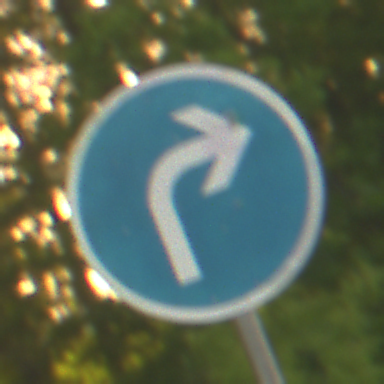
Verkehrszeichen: VorgeschriebeneFahrtrichtungRechts
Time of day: SunriseSunset
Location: Outdoor (RoadRail)
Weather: Clear
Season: NotSpecified
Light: Natural